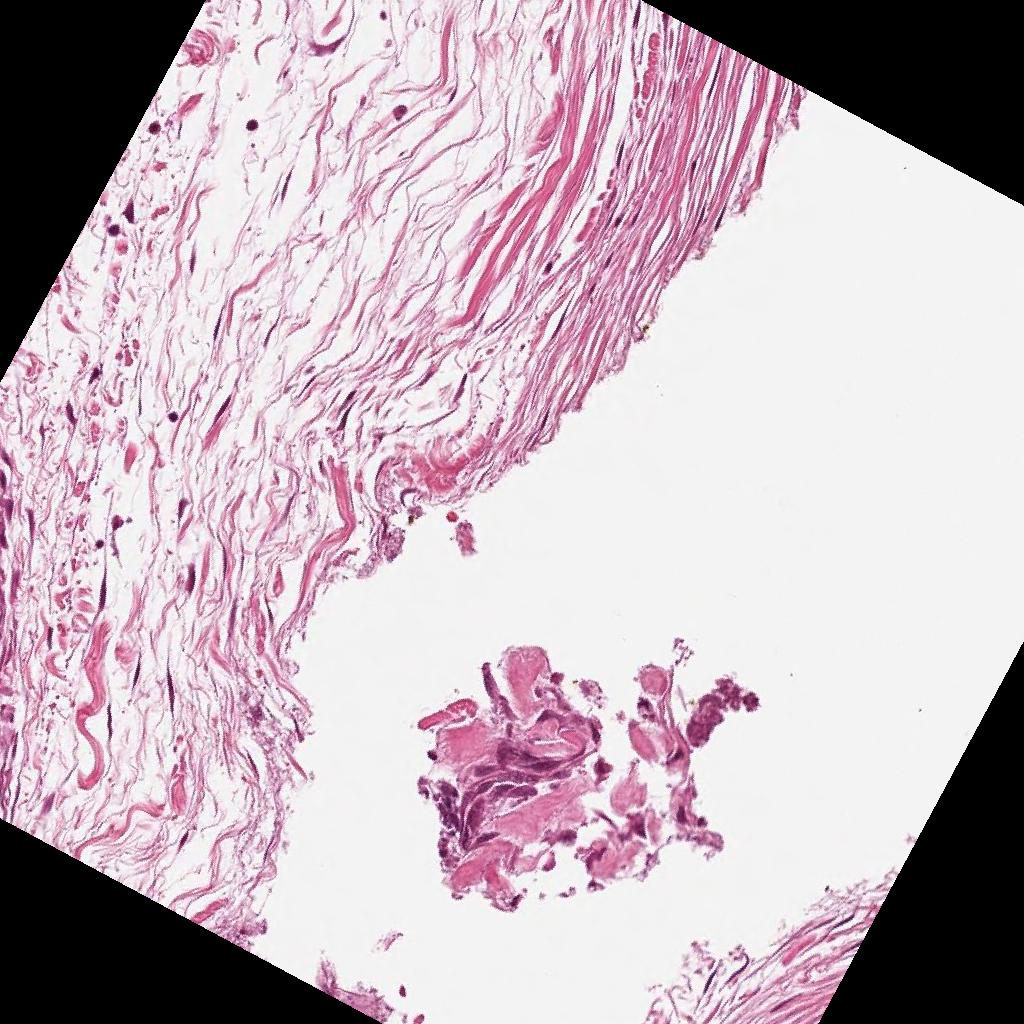
Label: Non-Tumor